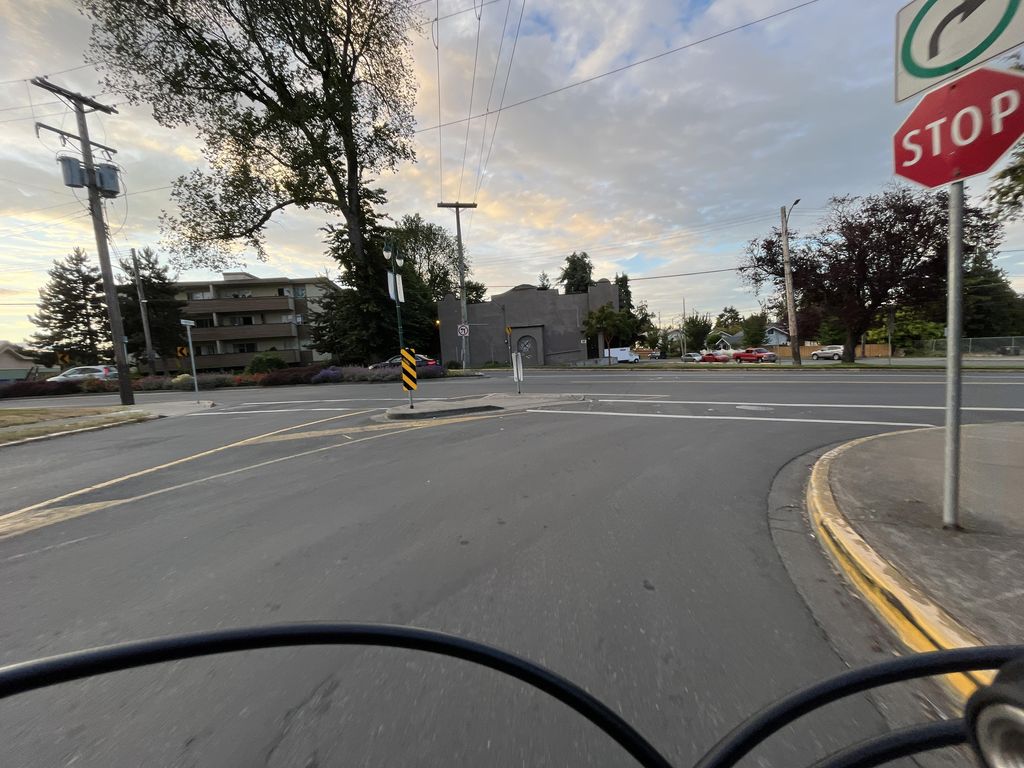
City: victoria